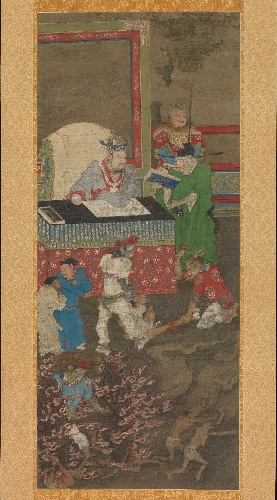
Title: 金處士筆　十王図の内|Ten Kings of Hell
Artist: Jin Chushi
Artist bio: Chinese, active late 12th century
Date: before 1195
Object type: Hanging scroll
Classification: Paintings
Medium: One of five of a set of ten hanging scrolls; ink and color on silk
Culture: China
Period: Song dynasty (960–1279)
Dimensions: Image: 51 x 19 1/2 in. (129.5 x 49.5 cm)
Overall with knobs: 80 x 27 1/2 in. (203.2 x 69.9 cm)
Department: Asian Art
Credit line: Rogers Fund, 1930
Accession year: 1930
Repository: Metropolitan Museum of Art, New York, NY
Tags: Tables|Demons|Men